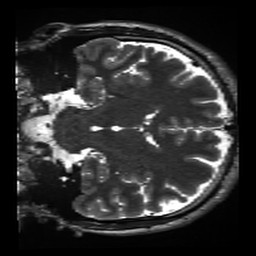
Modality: inplaneT2
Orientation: coronal
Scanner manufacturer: siemens
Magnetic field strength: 3 T
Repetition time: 11 s
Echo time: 0.059 s